Field crop: maize
Growth stage: 1
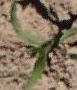
Species: maize